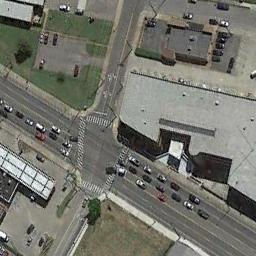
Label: intersection